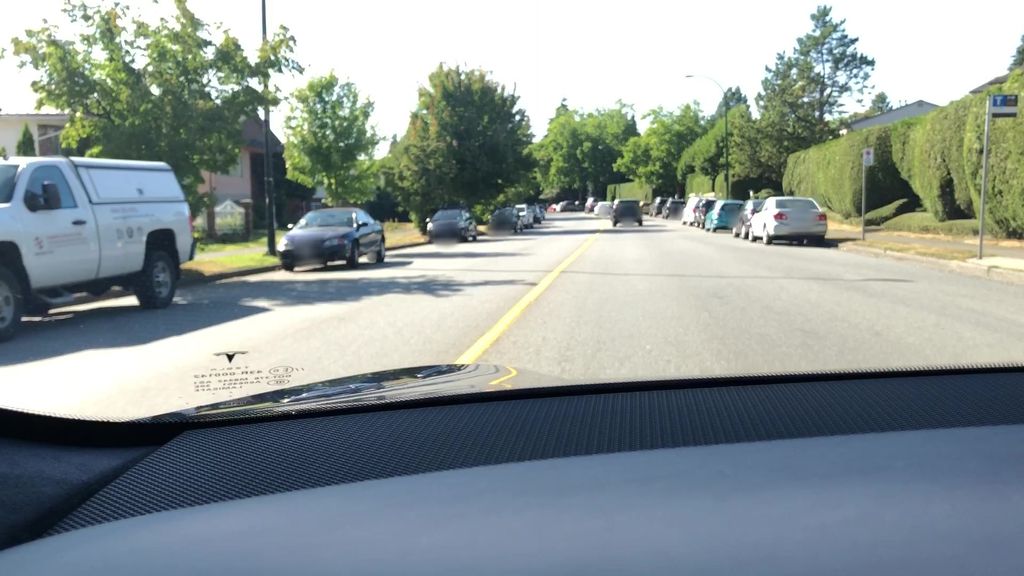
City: vancouver